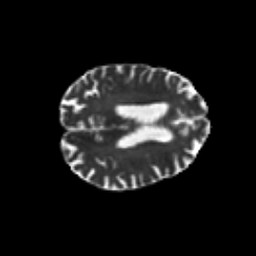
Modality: T2w
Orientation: axial
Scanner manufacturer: siemens
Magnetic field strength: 3 T
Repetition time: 6.8 s
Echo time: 0.093 s